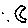
Label: moon